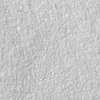
Atmospheric dust classification: not_dusty